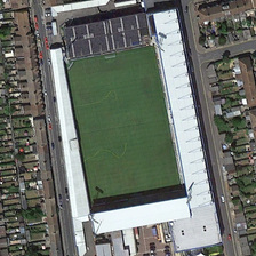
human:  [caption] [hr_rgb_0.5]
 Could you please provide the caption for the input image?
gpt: In the middle of the white fields is a green field.

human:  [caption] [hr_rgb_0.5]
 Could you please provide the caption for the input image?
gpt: In the middle of the white courtyard is a green courtyard.

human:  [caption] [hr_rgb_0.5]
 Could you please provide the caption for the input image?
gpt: In the middle of the white stadium is a green field.

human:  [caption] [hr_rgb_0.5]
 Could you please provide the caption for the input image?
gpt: There is a playground in the middle of the white stadium.

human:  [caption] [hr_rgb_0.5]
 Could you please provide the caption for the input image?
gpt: In the middle of the white stadium is a green field.